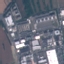
Land use / land cover class: Industrial